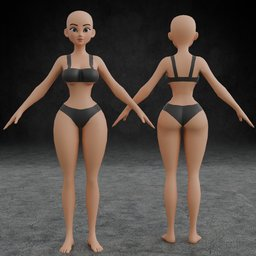
Label: people